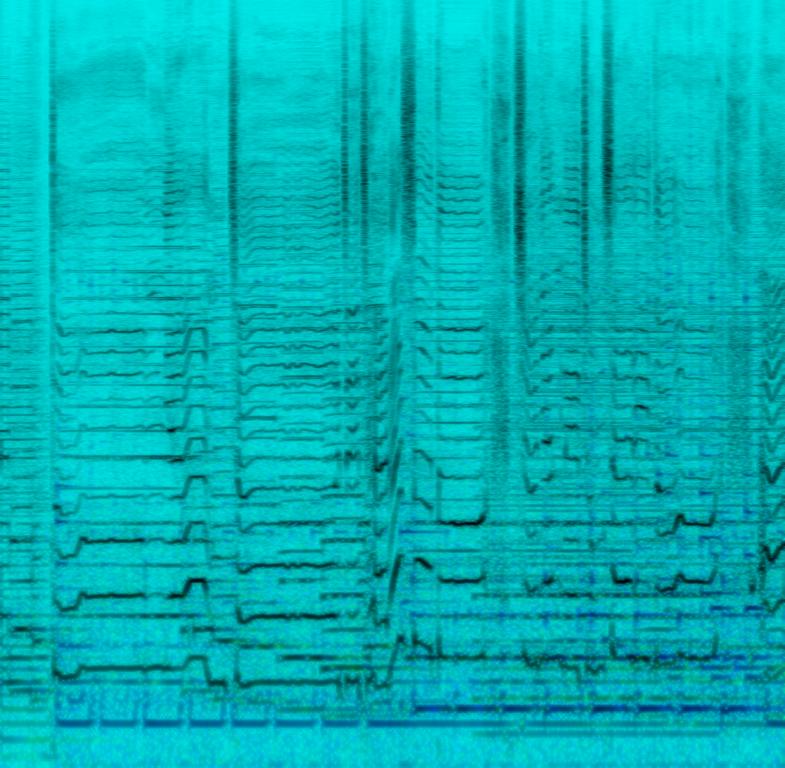
This pop song features a female voice singing the main melody in a foreign language. This is accompanied by an accordion playing a harmonized melody in the background. There is no percussion in this song. Minimal instruments are used in this song. The theme of this song feels romantic.